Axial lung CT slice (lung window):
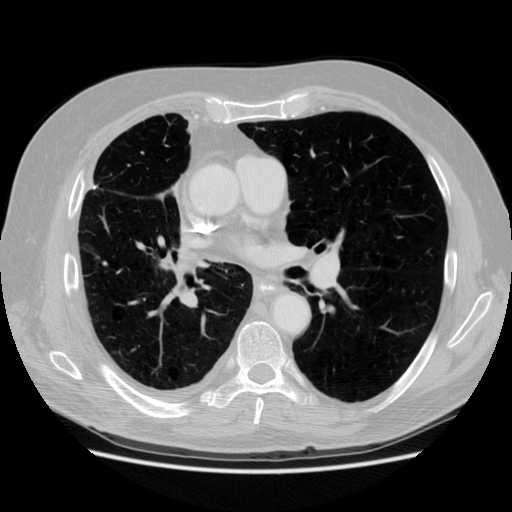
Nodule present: yes
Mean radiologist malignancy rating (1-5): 1